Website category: university
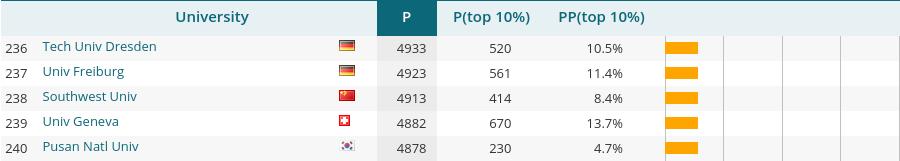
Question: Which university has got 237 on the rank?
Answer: Univ Freiburg

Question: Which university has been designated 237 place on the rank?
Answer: Univ Freiburg

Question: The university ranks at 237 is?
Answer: Univ Freiburg

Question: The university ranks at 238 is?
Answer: Southwest Univ

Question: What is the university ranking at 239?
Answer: Univ Geneva

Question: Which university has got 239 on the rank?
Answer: Univ Geneva

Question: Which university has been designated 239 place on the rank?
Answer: Univ Geneva

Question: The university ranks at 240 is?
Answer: Pusan Natl Univ

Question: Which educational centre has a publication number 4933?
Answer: Tech Univ Dresden

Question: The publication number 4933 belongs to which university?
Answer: Tech Univ Dresden

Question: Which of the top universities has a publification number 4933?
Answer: Tech Univ Dresden

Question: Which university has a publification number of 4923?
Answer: Univ Freiburg

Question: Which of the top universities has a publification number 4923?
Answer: Univ Freiburg

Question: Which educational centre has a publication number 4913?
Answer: Southwest Univ

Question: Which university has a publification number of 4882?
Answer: Univ Geneva

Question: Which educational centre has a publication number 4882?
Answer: Univ Geneva

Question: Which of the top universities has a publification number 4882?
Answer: Univ Geneva

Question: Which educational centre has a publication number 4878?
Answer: Pusan Natl Univ

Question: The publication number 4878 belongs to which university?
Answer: Pusan Natl Univ

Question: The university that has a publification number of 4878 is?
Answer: Pusan Natl Univ

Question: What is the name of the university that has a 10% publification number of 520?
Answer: Tech Univ Dresden

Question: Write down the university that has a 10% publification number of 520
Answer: Tech Univ Dresden

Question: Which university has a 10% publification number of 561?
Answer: Univ Freiburg

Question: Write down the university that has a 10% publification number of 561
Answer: Univ Freiburg

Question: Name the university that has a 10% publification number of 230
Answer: Pusan Natl Univ

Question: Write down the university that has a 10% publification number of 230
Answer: Pusan Natl Univ